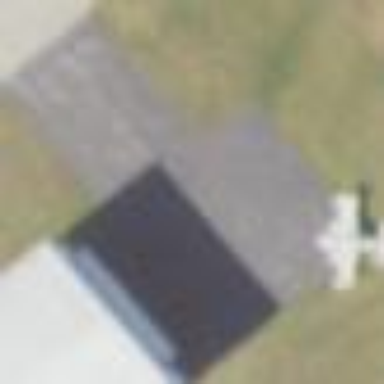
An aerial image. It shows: Apron at the airport with asphalt surface.